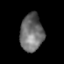
Tissue: prostate
Cell type: T cells
Senescence score: 0.7674
Nuclear area (px): 841
Mean DAPI intensity: 110.342